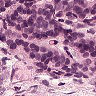
Metastatic tissue present: yes